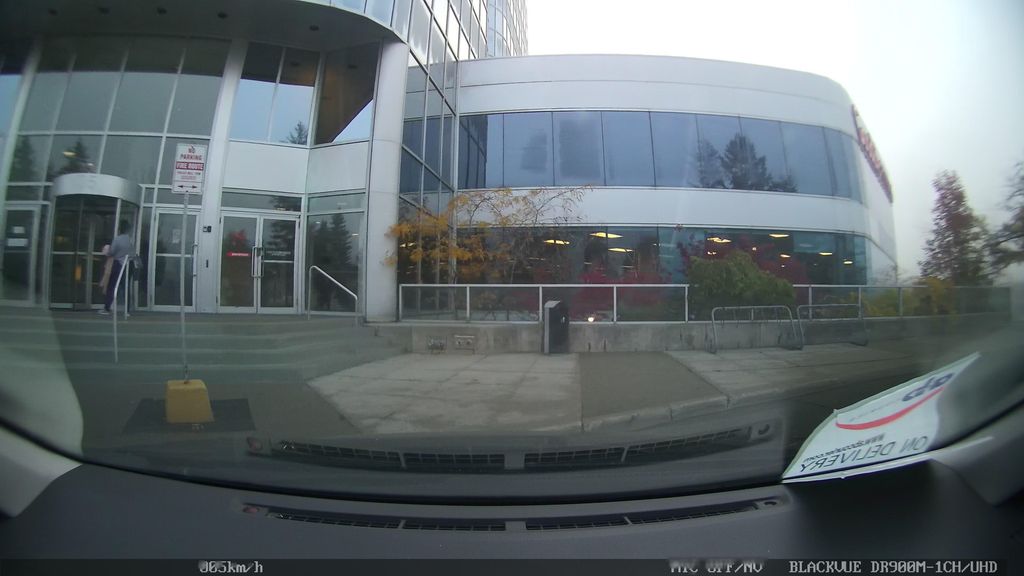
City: toronto